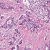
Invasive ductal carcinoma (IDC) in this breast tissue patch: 1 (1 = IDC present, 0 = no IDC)